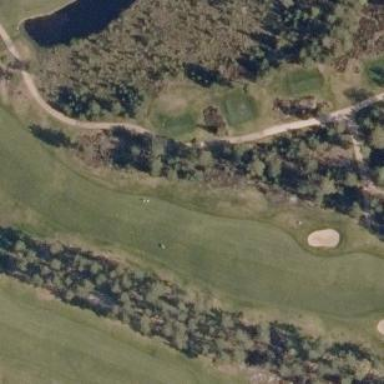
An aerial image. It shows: Golf fairway surrounded by grass.